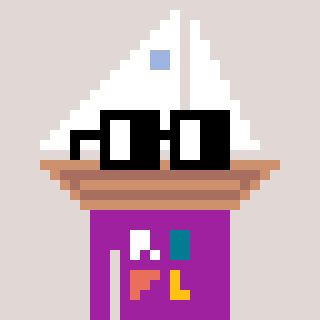
a pixel art character with square black glasses, a sailboat-shaped head and a magenta-colored body on a warm background